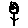
Label: flower